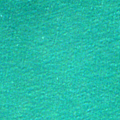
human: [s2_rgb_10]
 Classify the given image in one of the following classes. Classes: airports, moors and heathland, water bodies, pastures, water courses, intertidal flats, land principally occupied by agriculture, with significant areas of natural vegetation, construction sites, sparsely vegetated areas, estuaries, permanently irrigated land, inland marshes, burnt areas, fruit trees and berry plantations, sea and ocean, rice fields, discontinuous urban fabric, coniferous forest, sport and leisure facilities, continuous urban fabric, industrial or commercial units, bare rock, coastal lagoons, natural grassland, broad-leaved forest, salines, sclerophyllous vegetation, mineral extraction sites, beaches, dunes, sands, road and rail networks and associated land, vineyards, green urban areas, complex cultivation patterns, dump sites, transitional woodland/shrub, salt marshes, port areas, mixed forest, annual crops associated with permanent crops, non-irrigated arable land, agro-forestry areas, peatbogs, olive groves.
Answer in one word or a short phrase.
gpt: sea and ocean